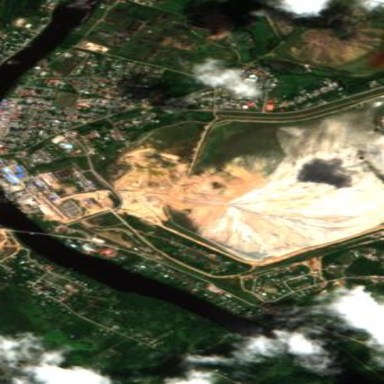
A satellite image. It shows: Quarry area.